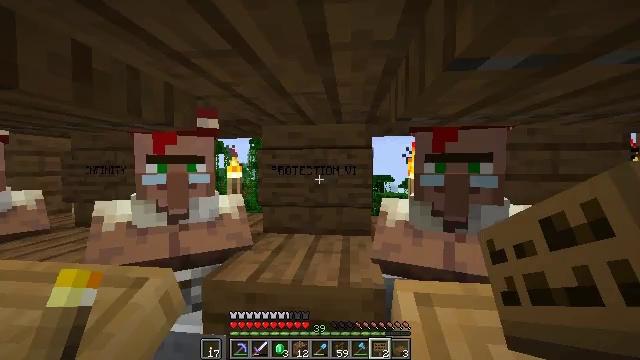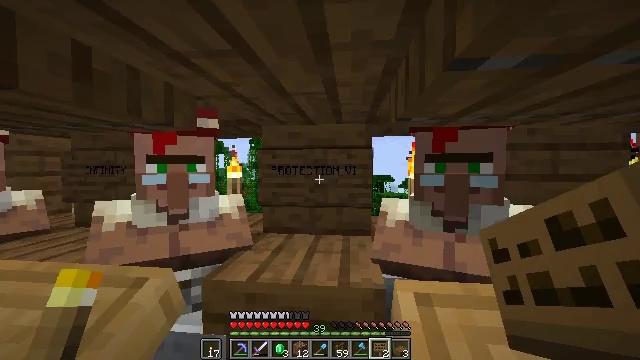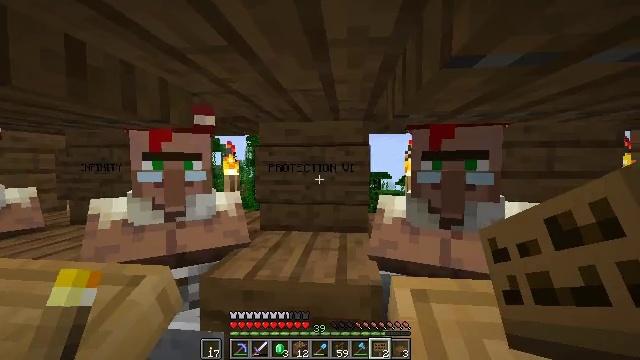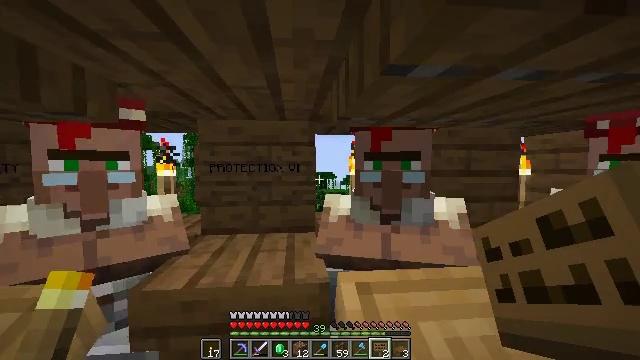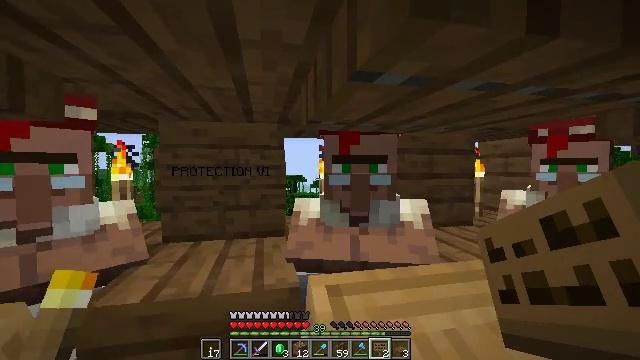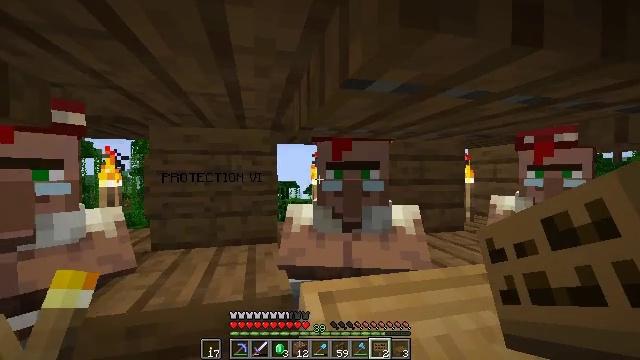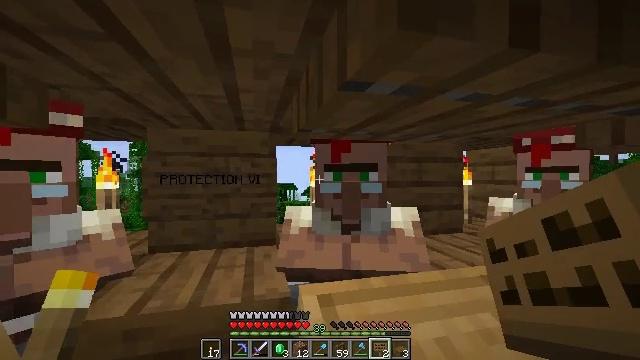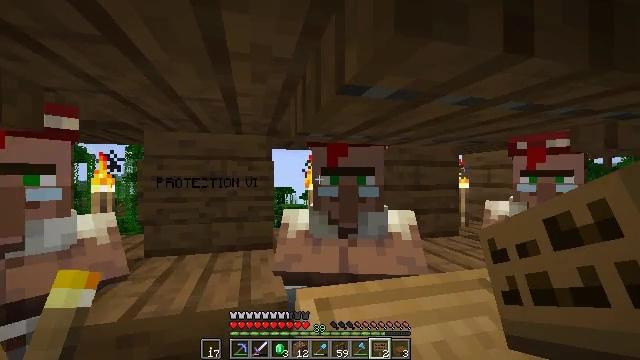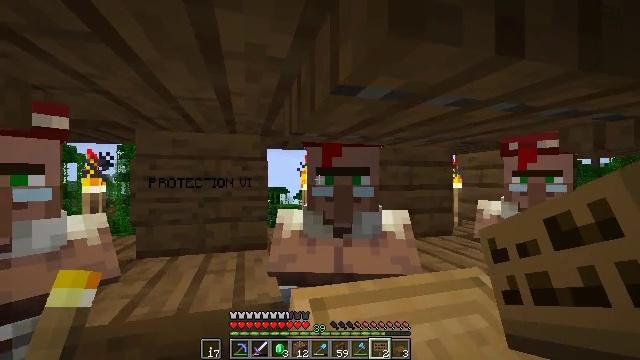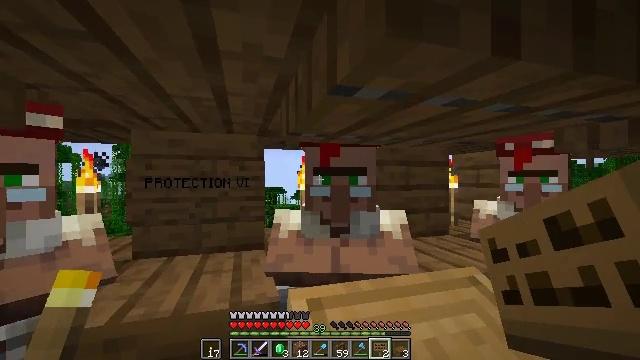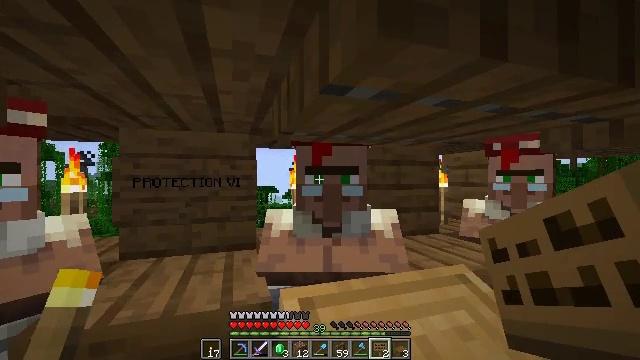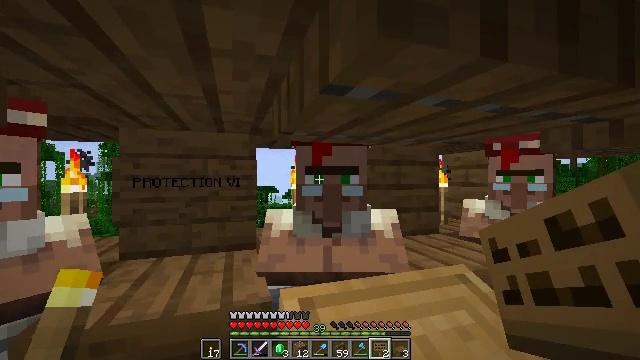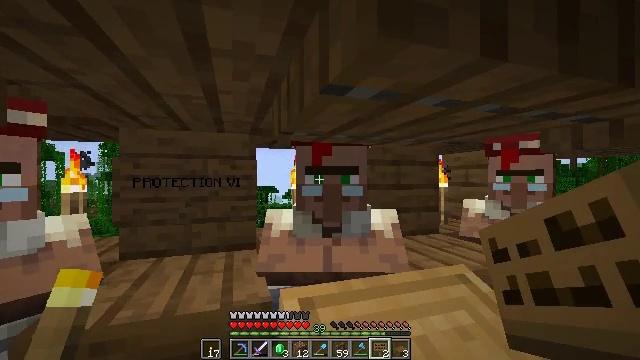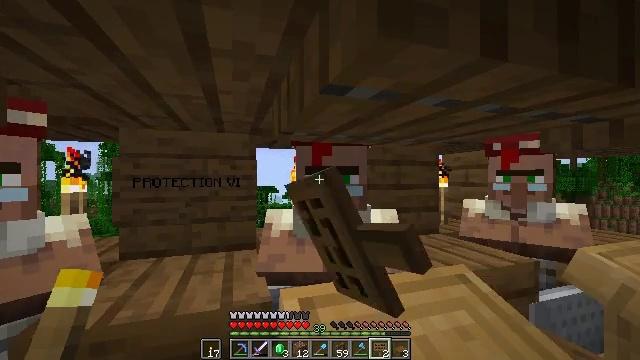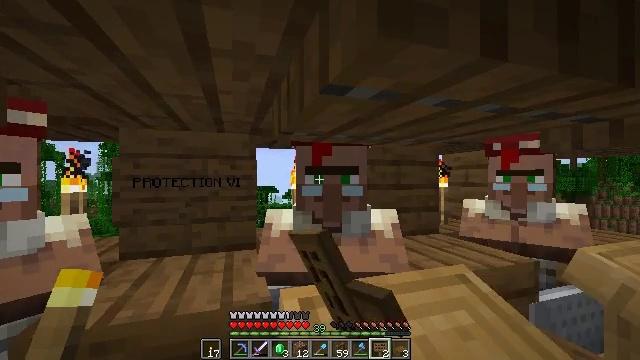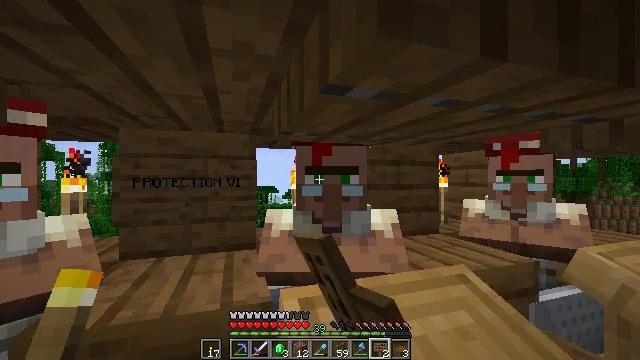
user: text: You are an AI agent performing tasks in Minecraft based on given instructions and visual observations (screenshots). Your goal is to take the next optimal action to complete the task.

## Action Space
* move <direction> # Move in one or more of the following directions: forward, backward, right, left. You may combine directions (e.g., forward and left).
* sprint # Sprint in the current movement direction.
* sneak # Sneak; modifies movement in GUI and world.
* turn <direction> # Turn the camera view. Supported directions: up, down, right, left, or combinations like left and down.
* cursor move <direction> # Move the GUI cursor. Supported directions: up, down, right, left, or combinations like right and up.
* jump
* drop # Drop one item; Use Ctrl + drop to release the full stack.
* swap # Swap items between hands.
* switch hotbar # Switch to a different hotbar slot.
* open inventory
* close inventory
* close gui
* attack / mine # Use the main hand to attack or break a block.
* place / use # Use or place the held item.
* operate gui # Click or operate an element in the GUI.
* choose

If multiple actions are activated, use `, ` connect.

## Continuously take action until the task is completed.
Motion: motion action
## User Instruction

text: Break the spruce wall sign to collect it.
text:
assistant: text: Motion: no_op
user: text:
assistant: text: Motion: no_op
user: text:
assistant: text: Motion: turn right
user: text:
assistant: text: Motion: turn right
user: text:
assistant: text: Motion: turn right and up
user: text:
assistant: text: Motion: no_op
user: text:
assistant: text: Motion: no_op
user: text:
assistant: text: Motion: turn right
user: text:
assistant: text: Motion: no_op
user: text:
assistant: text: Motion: turn right
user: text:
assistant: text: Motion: no_op
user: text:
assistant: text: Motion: use / place
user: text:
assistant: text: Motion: use / place
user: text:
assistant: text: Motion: use / place
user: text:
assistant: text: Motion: no_op
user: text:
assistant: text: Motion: no_op
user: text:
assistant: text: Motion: open gui
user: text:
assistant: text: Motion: no_op
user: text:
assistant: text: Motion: no_op
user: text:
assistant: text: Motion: no_op
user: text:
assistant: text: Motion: no_op
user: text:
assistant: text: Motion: no_op
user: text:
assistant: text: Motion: no_op
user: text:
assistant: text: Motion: no_op
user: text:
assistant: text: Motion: cursor move left and up
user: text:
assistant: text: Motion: cursor move left and up
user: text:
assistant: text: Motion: no_op
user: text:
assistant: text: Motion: no_op
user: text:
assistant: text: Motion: no_op
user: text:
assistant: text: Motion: no_op